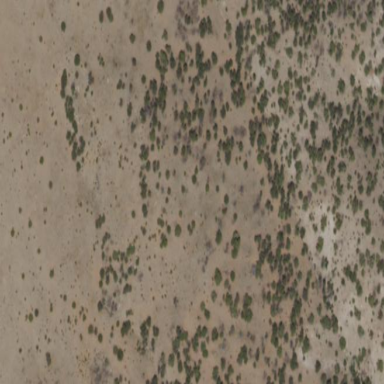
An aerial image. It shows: Area covered in scrub vegetation.